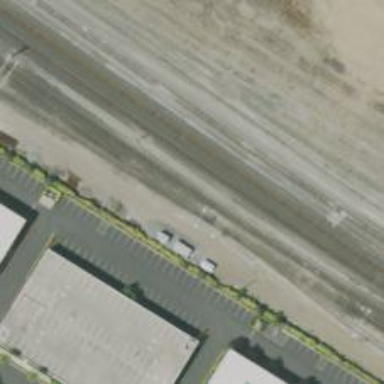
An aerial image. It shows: Railway track.